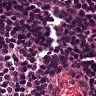
Metastatic tissue present: no